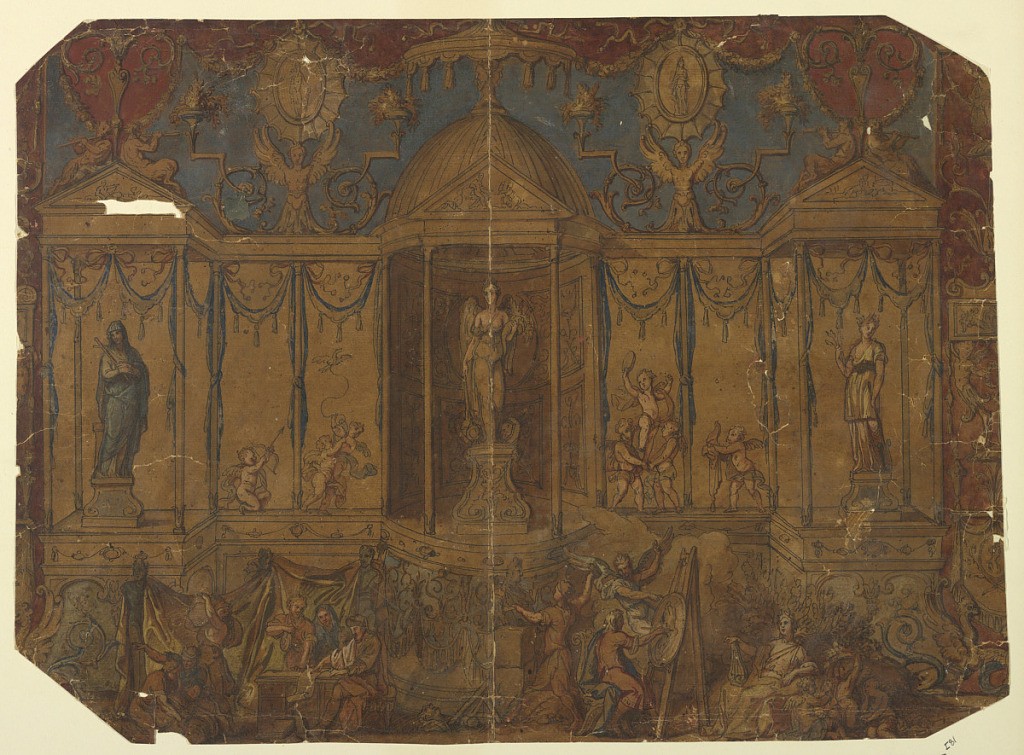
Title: A Decoration Dedicated to Peace
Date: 1675-1700
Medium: Graphite, pen and Chinese ink, brush and various watercolor and gouache, brush and varnish on paper
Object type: Drawing
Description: Activities in the office of a merchant, a sculptor, a painter. Music and attributes of arts and sciences are shown before the dado of a colonnade. A statue of Peace stands in its central pavilion, Religion and Agriculture in its lateral ones. Playing putti are shown in the intercolumnia.